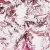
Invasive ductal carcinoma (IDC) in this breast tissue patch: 0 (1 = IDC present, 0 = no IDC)